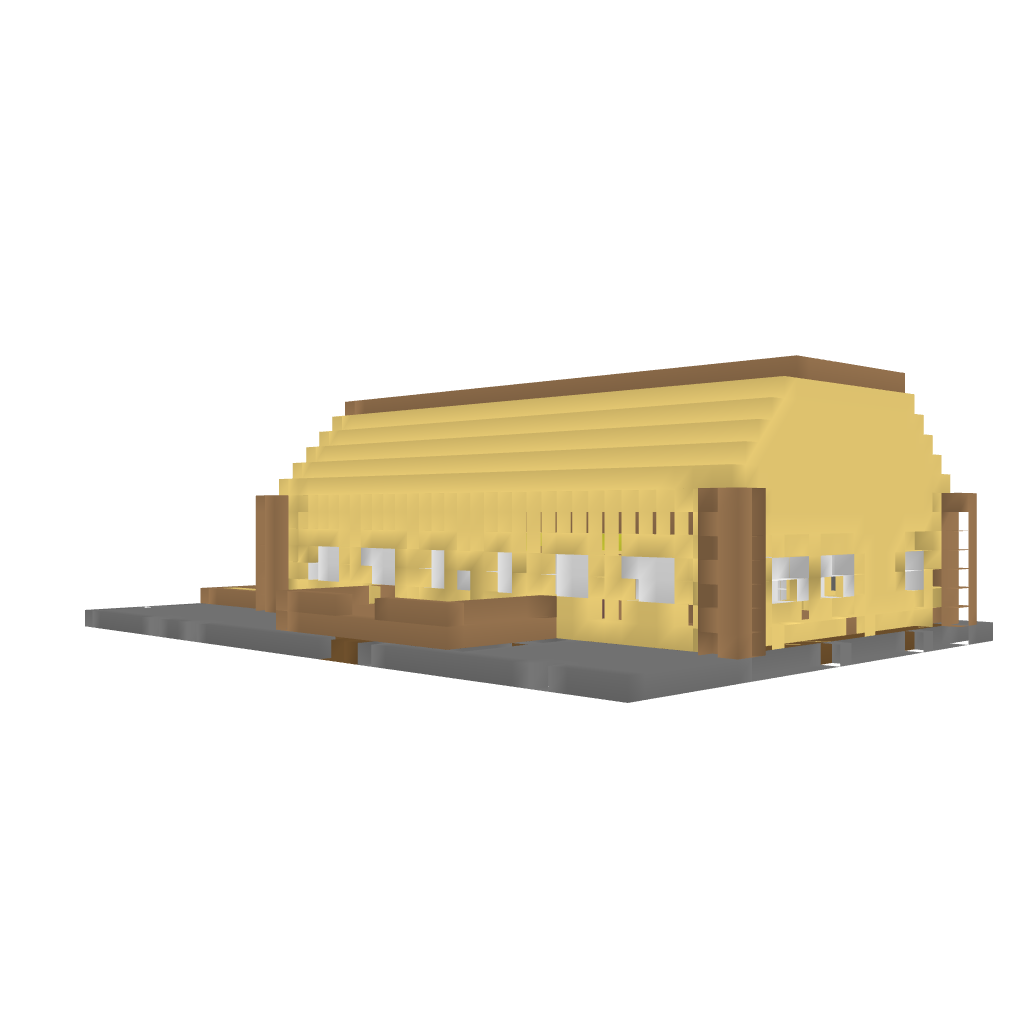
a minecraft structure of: Large Sandstone House bad low quality